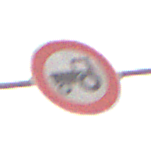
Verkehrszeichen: VerbotKraftfahrzeugeZuegeNichtSchneller25
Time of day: MorningAfternoon
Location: Outdoor (Nature)
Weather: Overcast
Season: NotSpecified
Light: Natural